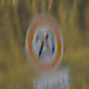
Verkehrszeichen: Geschwindigkeit20
Zusatzzeichen unten: HinweiseAufGefahrenDurchVerbaleAngabe10
Umgebung: Outdoor, RoadRail
Tageszeit: SunriseSunset
Wetter: Clear
Licht: Natural
Jahreszeit: NotSpecified
Kontrast: HighContrast